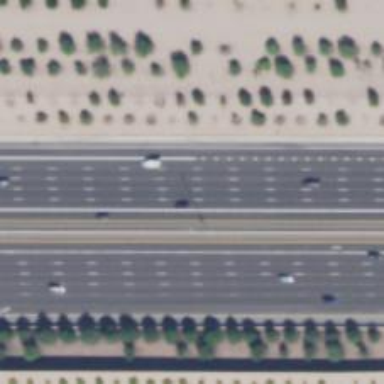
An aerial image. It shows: Motorway junction.